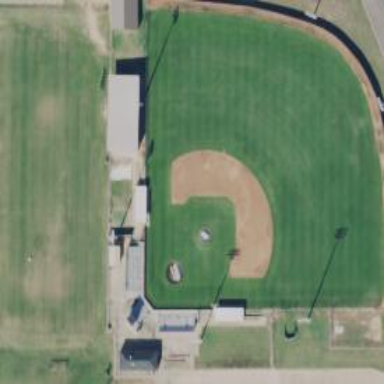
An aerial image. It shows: Baseball pitch for leisure and sports activities.